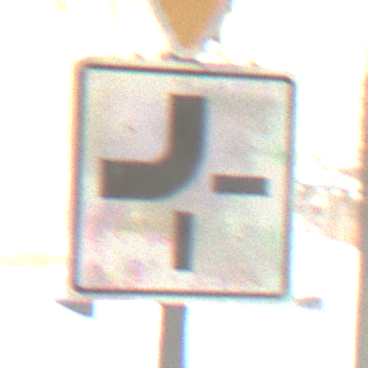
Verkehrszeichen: VerlaufVorfahrtsstrasse2
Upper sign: VorfahrtGewaehren
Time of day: MorningAfternoon
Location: Roofed (Suburban)
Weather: PartlyCloudy
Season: Winter
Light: Natural